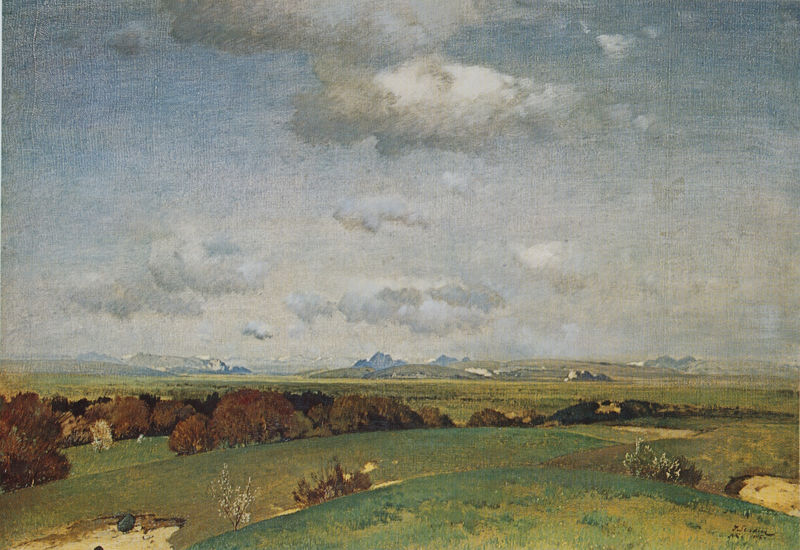
Titel: Alpenvorland
Künstler: Toni (Anton) von Stadler
Standort: Bremen
Institution: Kunsthalle
Schlagwörter: baum, berg, blau, gemälde, himmel, weiß, wolken, bäume, grün, landschaft, sand, äste, braun, grau, licht, blüte, blüten, gras, rasen, schnee, weg, wiese, wolke, stein, weit, signatur, ebene, einsamkeit, feld, felder, ferne, horizont, hügel, natur, weide, weite, wind, zweige, busch, büsche, einsam, flach, gebüsch, sträucher, wiesen, tal, wald, stilleben, deutschland, berge, gebirge, gipfel, leer, landschaftsmalerei, herbst, naiv, hügellandschaft, stille, romantik, constable, monet, vert, gerade, stimmung, tiefe, ölfarbe, frühling, menschenleer, panorama, weiden, bayern, heide, alpen, draußen, wolkig, trüb, sehnsucht, landwirtschaft, sfumato, jahreszeit, arbre, ciel, foret, nature, paysage, golf, alpes, montagne, campagne, nuage, nuages, blai, kuhle, beige, colline, weideland, arbuste, ter, gemädle, friedvoll, collines, arbustes, abres, alps, maaron, neuge